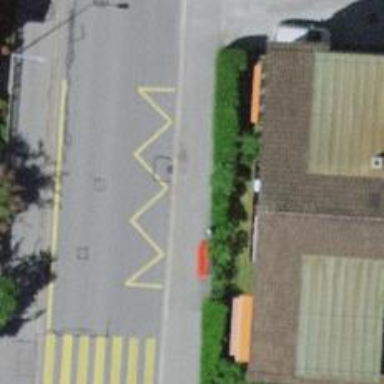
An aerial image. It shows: Bus stop with platform for public transport.